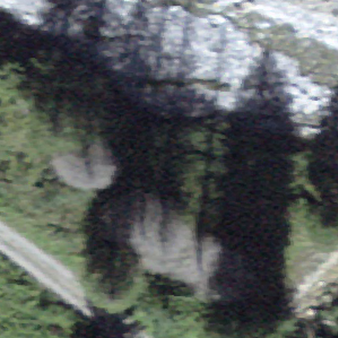
Label: other